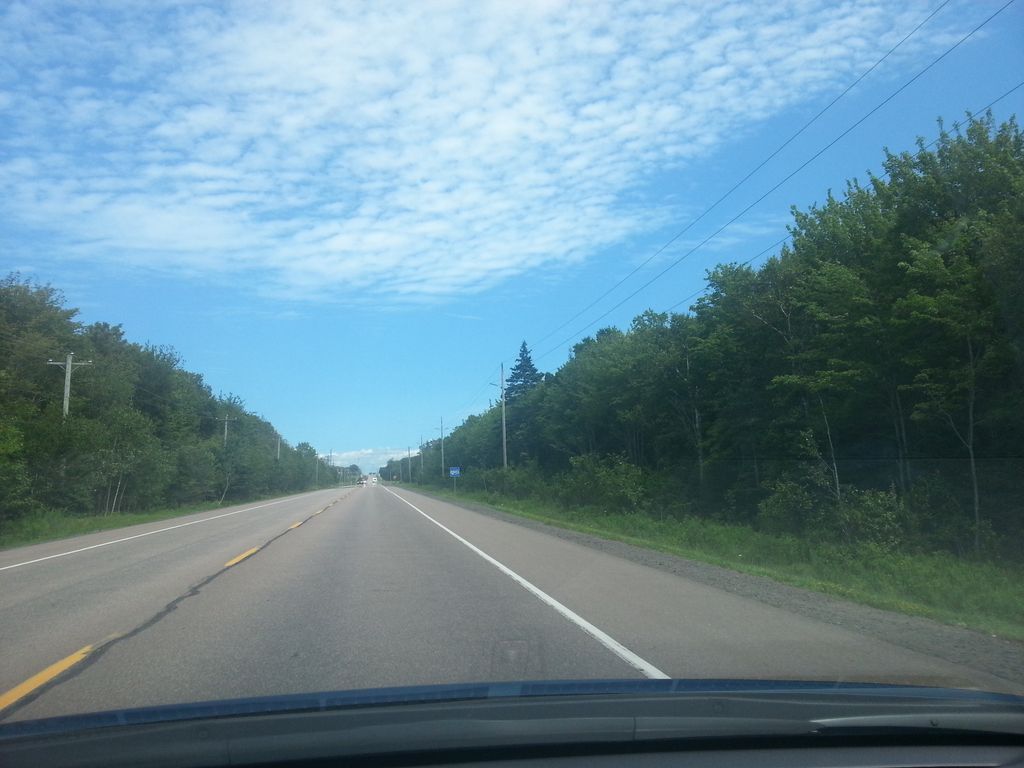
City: charlottetown